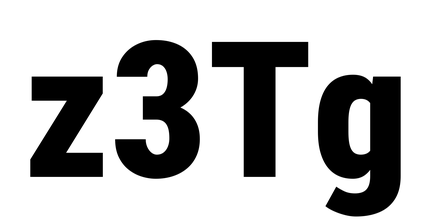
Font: Roboto_Condensed_Black